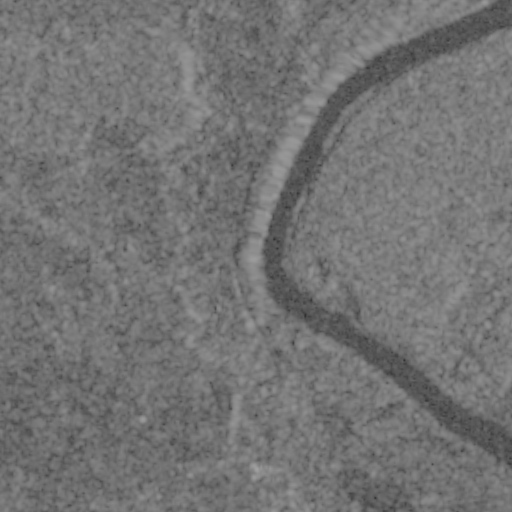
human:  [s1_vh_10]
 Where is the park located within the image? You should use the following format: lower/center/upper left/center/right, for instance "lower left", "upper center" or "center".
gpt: The park is located in the lower right of the image.
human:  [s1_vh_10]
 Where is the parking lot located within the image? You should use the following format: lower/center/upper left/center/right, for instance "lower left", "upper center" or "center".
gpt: The parking lot is located in the center of the image.
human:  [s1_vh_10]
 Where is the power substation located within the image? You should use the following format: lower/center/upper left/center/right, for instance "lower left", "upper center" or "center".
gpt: The power substation is located in the lower center of the image.
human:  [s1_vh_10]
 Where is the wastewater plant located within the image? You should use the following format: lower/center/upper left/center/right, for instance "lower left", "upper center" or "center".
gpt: The wastewater plant is located in the lower right of the image.
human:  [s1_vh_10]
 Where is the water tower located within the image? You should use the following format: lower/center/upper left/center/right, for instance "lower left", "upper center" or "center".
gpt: The water tower is located in the lower left of the image.
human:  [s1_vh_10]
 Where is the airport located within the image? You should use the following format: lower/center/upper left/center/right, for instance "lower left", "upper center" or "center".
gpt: There is no airport in the image.

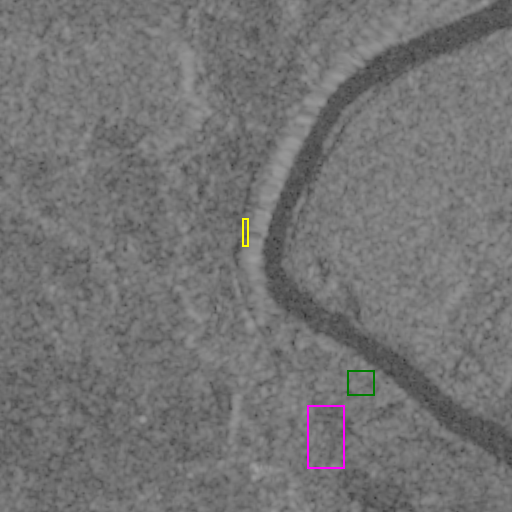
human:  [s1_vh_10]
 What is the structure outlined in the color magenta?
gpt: The structure outlined in magenta is a park.
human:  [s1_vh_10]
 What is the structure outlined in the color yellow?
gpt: The structure outlined in yellow is a parking lot.
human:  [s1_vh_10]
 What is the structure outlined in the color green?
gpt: The structure outlined in green is a wastewater plant.
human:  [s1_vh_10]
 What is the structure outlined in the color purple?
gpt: There is no purple outline.